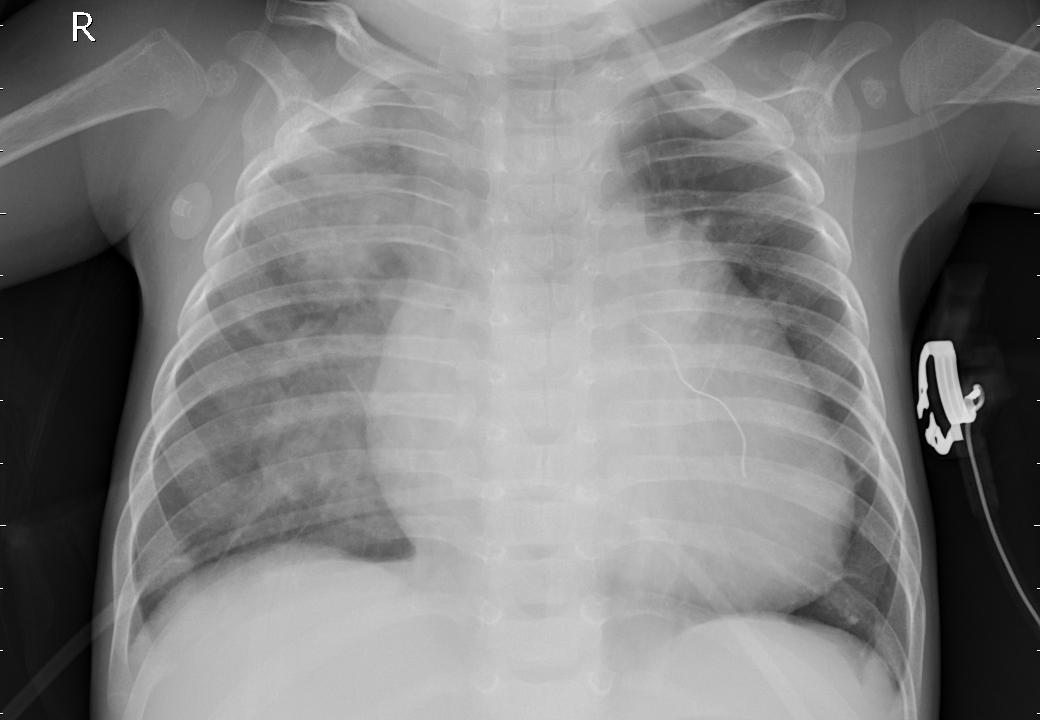
Diagnosis: PNEUMONIA